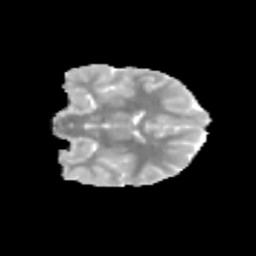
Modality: MD
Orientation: coronal
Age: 9
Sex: female
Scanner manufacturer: siemens
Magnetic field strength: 3 T
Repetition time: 3.8 s
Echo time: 0.07 s